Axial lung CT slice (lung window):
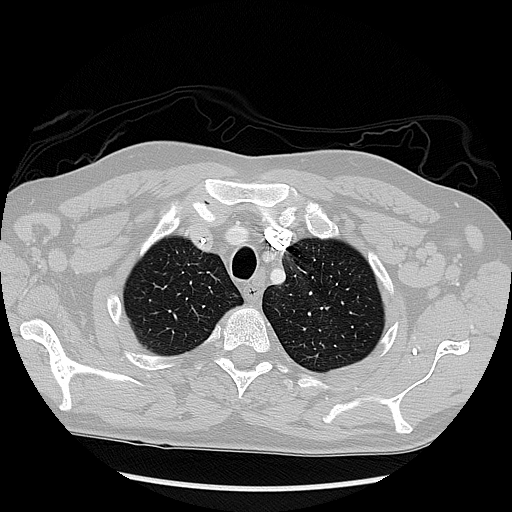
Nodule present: no